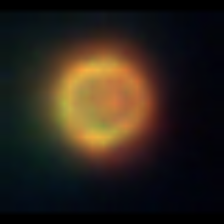
Taxon: NanoPlankton
Group: Other